Question: I found the diagram below in an O'Reilly presentation (<URL>

Is it possible to recreate this diagram in R with base graphics, lattice or ggplot2?
Here is some toy data:
'''
set.seed(123)
number_of_observations <- 20
number_of_customers <- 5
day_start <- "2013/01/01"
day_end <- "2013/12/31"
d <- data.frame(id=letters[sample(number_of_customers, size=number_of_observations, replace=TRUE)],
date=sample(seq.Date(as.Date(day_start),as.Date(day_end),by="day"), size=number_of_observations, replace=TRUE),
amount=sample(1000, size=number_of_observations, replace=TRUE))
d_sorted <- d[order(d$id, d$date),]
d_sorted
# id date amount
# a 2013-01-09 561
# a 2013-03-20 754
# a 2013-09-16 139
# b 2013-04-27 896
# b 2013-10-04 128
# b 2013-11-21 143
# c 2013-02-23 858
# c 2013-04-16 266
# c 2013-07-18 234
# c 2013-08-22 414
# c 2013-10-18 122
# c 2013-11-26 443
# d 2013-09-10 415
# d 2013-09-10 799
# e 2013-03-26 375
# e 2013-06-24 207
# e 2013-08-05 466
# e 2013-08-28 153
# e 2013-12-18 46
# e 2013-12-29 369
'''
Thanks for your help.
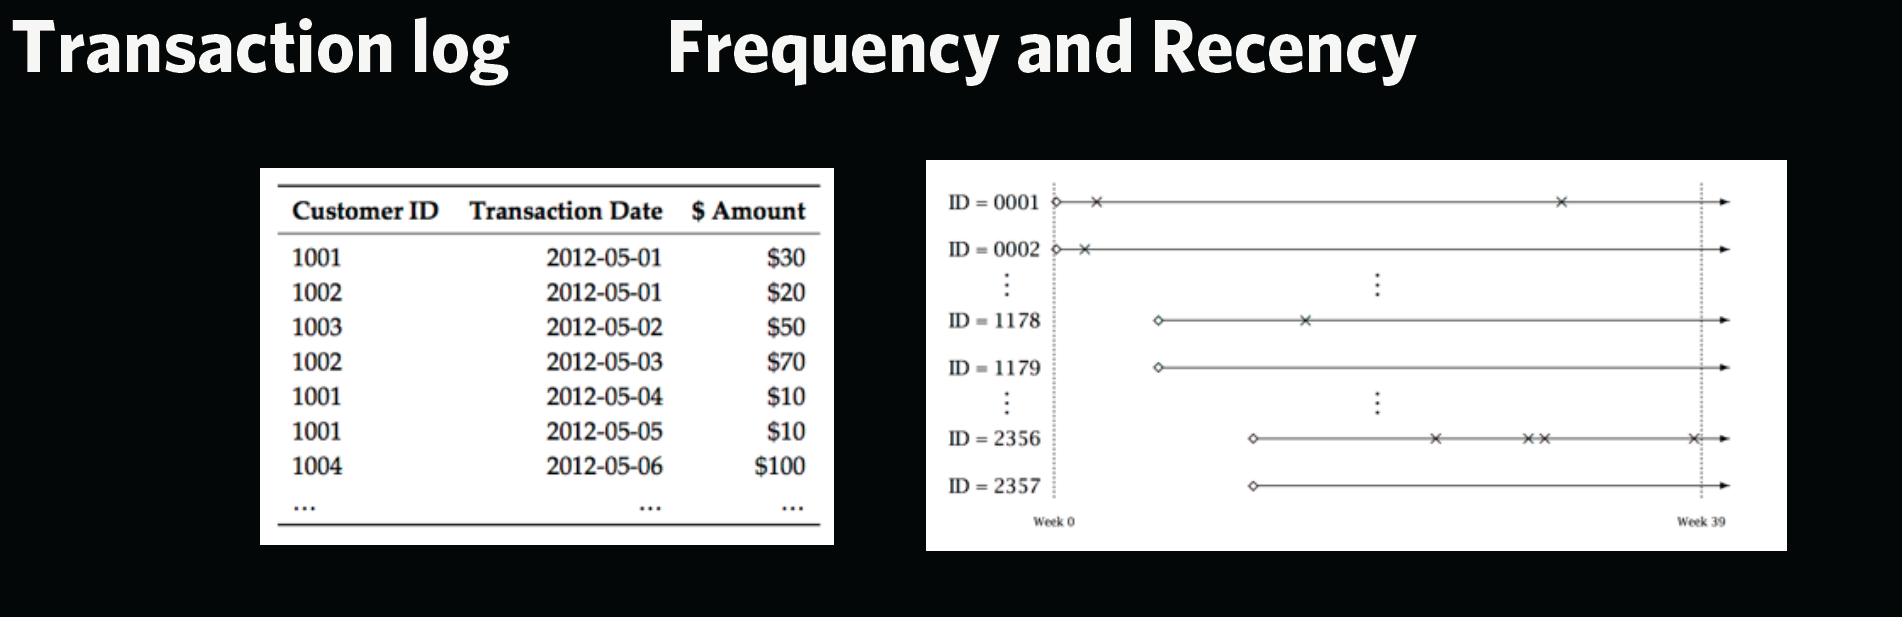
Answer: I think following is as close as it can get.
### EDIT : using data.table it can be a it simpler
'''
D <- data.table(d)
MaxDate <- D[, max(date)] + 10
MinDate <- D[, min(date)]
D2 <- D[, list( date, firstdate = min(date)), by = id]
D2[, plot(date, id, type='n', bty='n',axes=FALSE, xlab = "", ylab ="")]
D2[date!=firstdate, points(date, id, pch =4)]
D2[date==firstdate, points(date, id)]
D2[date==firstdate, arrows(x0=date, y0=as.numeric(id), x1=MaxDate, length=0.1)]
abline(v=MaxDate - 5)
abline(v=MinDate)
axis(side= 2, tick = FALSE, at=D[, unique(id)], labels=D[, paste0("ID = ", as.character(unique(id)))], las=2)
axis(side = 1, tick= FALSE, at=c(MinDate, MaxDate), labels = strftime(c(MinDate, MaxDate),format="Week %W, %Y") )
'''